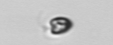
Label: Pyramimonas